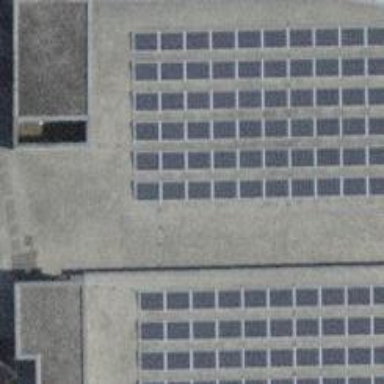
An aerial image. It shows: Solar power generator.